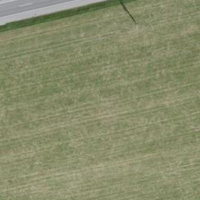
EUNIS habitat code: 57
Species observed at this site:
Corvus corone
Sturnus vulgaris
Larus michahellis